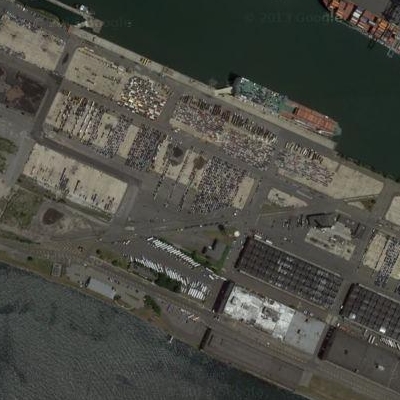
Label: Parking